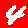
Digit: 4